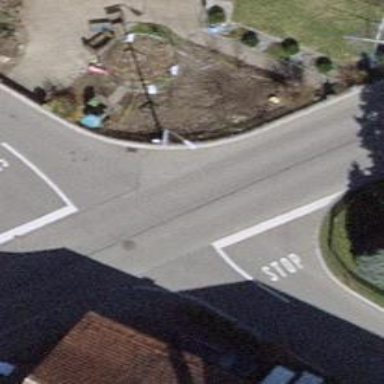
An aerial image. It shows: Tertiary road with asphalt surface and no sidewalks.